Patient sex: F
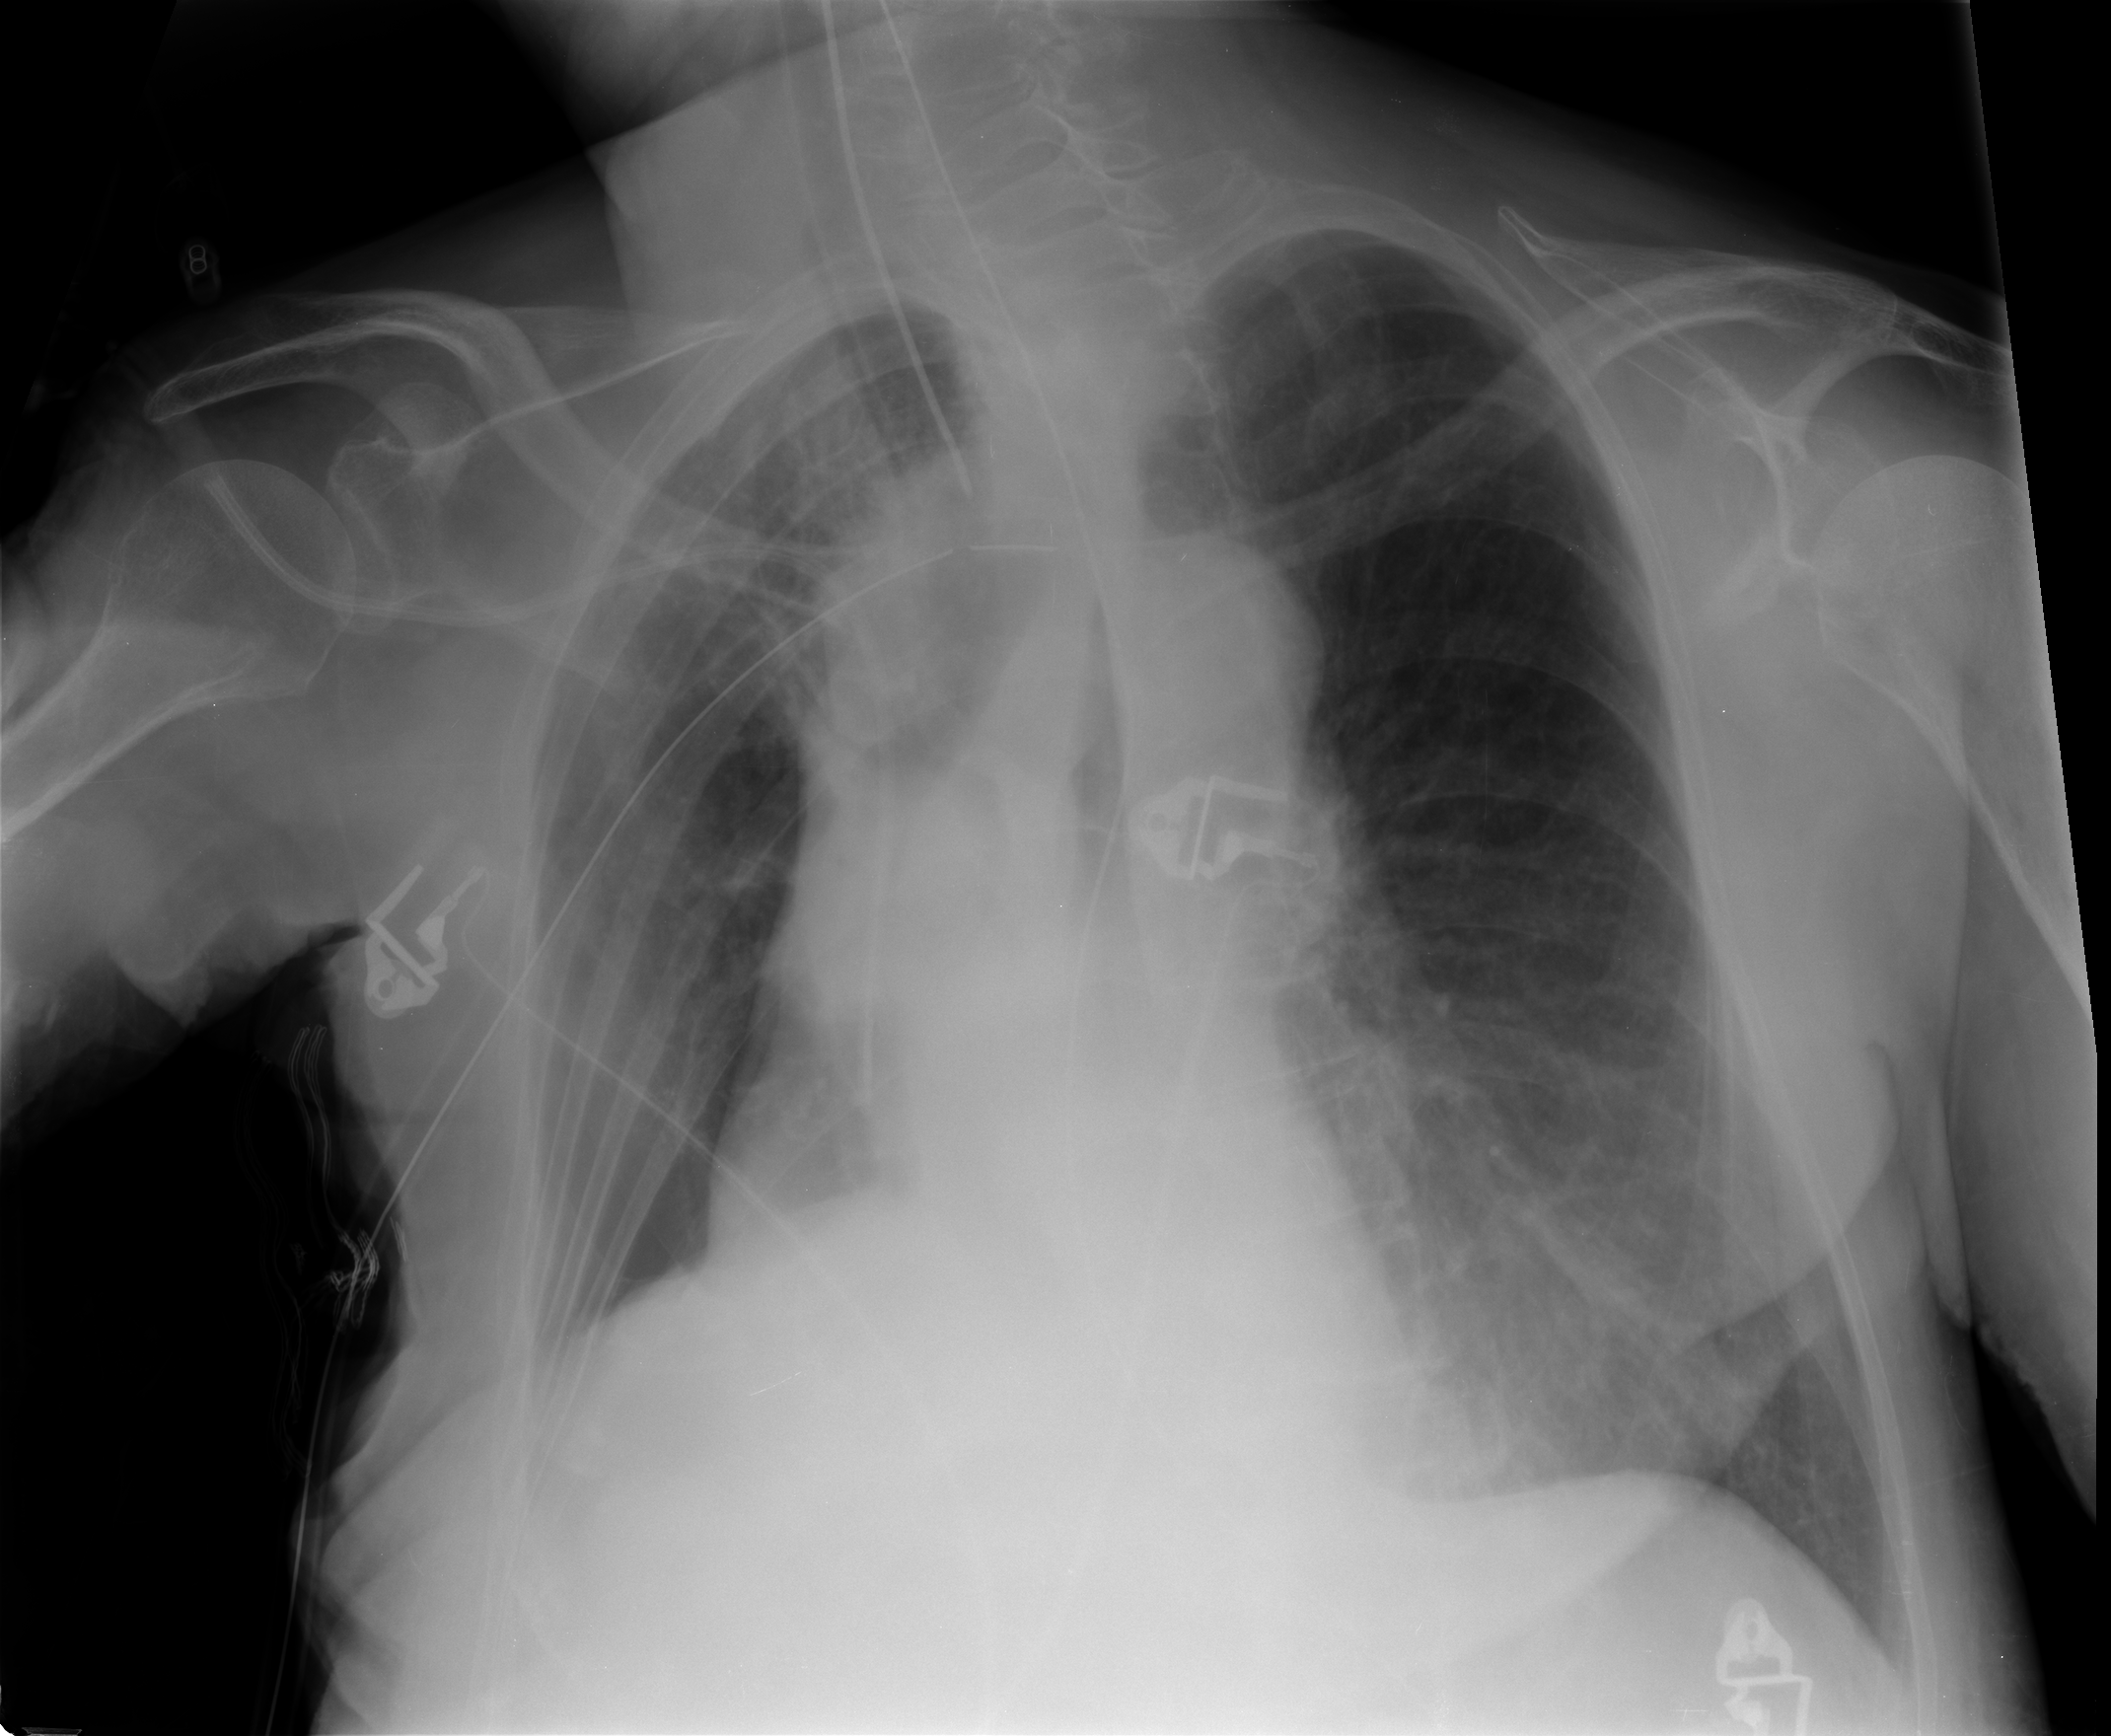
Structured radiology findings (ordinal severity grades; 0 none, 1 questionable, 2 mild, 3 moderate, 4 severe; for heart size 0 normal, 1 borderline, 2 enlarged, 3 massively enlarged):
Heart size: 0
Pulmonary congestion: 0
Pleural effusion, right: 0
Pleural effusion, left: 0
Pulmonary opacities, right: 1
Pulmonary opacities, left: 0
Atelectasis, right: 2
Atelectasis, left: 1